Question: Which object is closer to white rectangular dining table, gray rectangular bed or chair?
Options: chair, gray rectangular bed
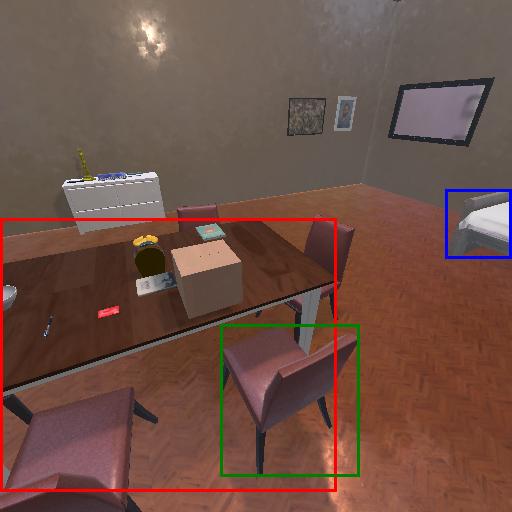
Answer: chair